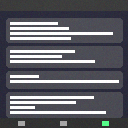
Screen state: on